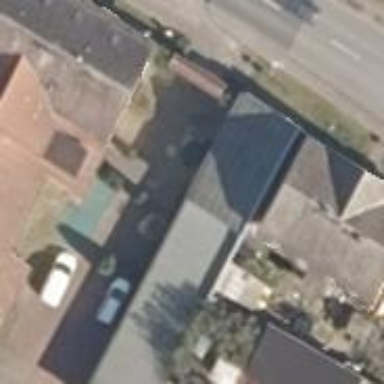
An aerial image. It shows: Building that houses bowling alley.